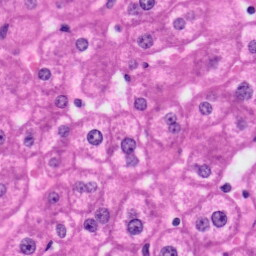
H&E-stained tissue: Liver